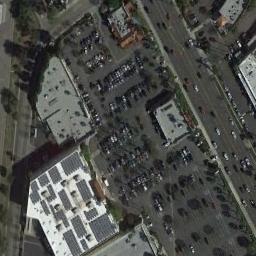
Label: parking_lot